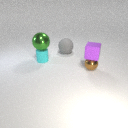
large green metal sphere to the left of small purple rubber cube